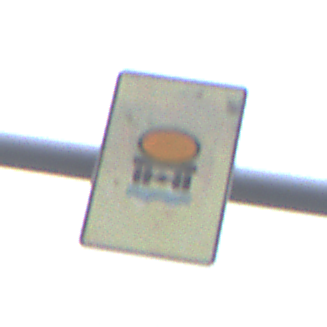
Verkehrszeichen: FahrzeugeMitWassergefaehrdenderLadungOhnePfeilsymbol
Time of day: MorningAfternoon
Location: Outdoor (Urban)
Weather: Overcast
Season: NotSpecified
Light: Natural